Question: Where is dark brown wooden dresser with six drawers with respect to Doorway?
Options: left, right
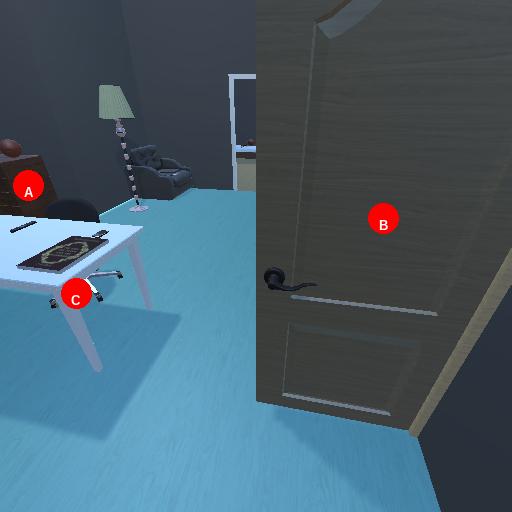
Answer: left